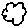
Label: cloud